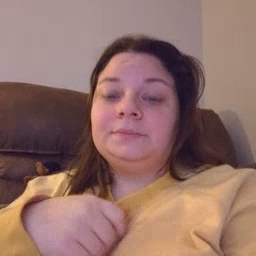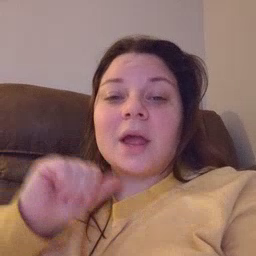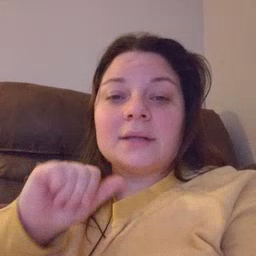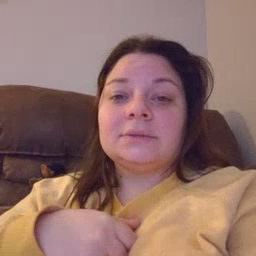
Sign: aunt